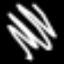
Label: fork